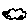
Label: cloud